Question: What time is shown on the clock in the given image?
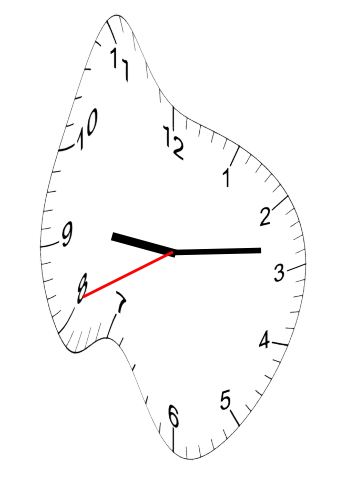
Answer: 09:13:41